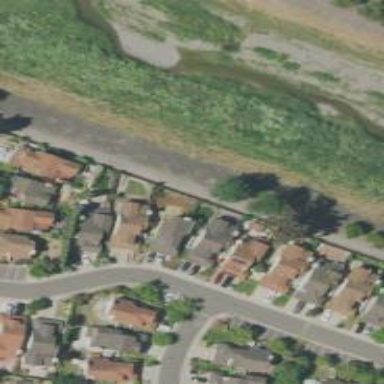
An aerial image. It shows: Asphalt footway along embankment dyke.